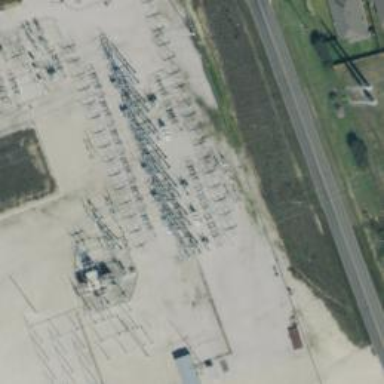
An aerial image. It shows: Power tower.